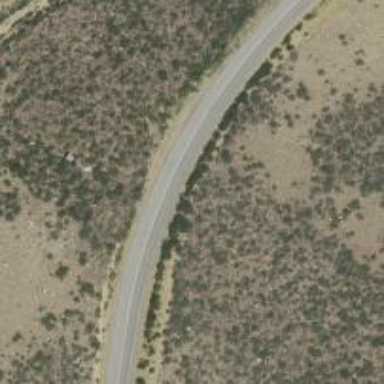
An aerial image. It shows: Tertiary road.